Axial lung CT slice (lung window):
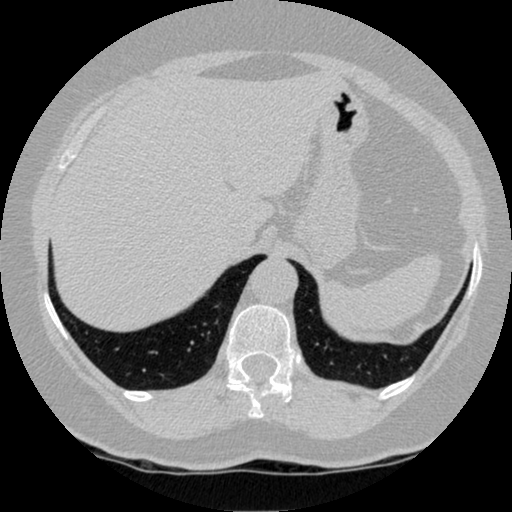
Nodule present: no